CT angiography, arterial phase; slice 388 of 450; volume shape [512, 453, 450], voxel spacing [0.7852, 0.7852, 1.5] mm
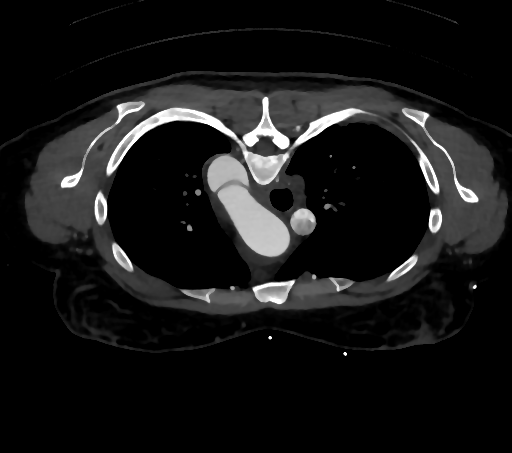
True lumen volume: 152.88 mL
False lumen volume: 110.08 mL